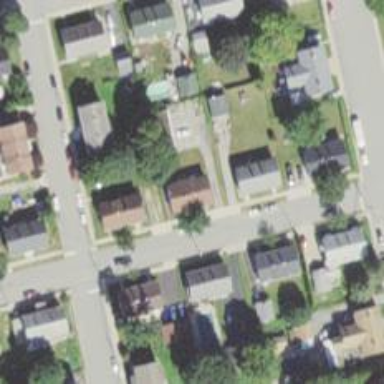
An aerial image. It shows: Residential driveway serving as service road.